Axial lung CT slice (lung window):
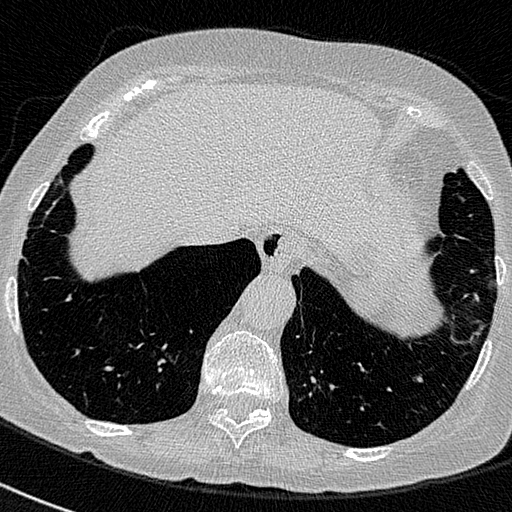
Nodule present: no